Question: I am attempting to implement a boids flocking model in unity.
I have managed to implement steering behaviours (separate, align, cohere) but I am currently using a fixed radius from the agent to define its neighbourhood (essentially a bubble around the agent). However, what I need to implement is a vision cone like the one detailed in this image:

Im unsure how I could implement this in unity. Could someone point me in the correct direction?
To add clarity, what I want to do is detect all other agents in a vision cone, but I'm unsure how to implement it. Currently I am just detecting all agents within a distance, though I need to ignore the agents behind the one doing detecting ( like in the picture) I'm not looking to visualise it, just detect the agents in that defined neighbourhood.
thanks
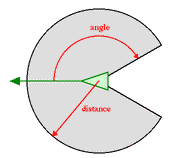
Answer: Detect all the agents in the circle, then check for every one of those the 'Vector3.Angle()' between 'transform.forward' and the direction to the agent.
(the direction from vector A to B is just B-A)